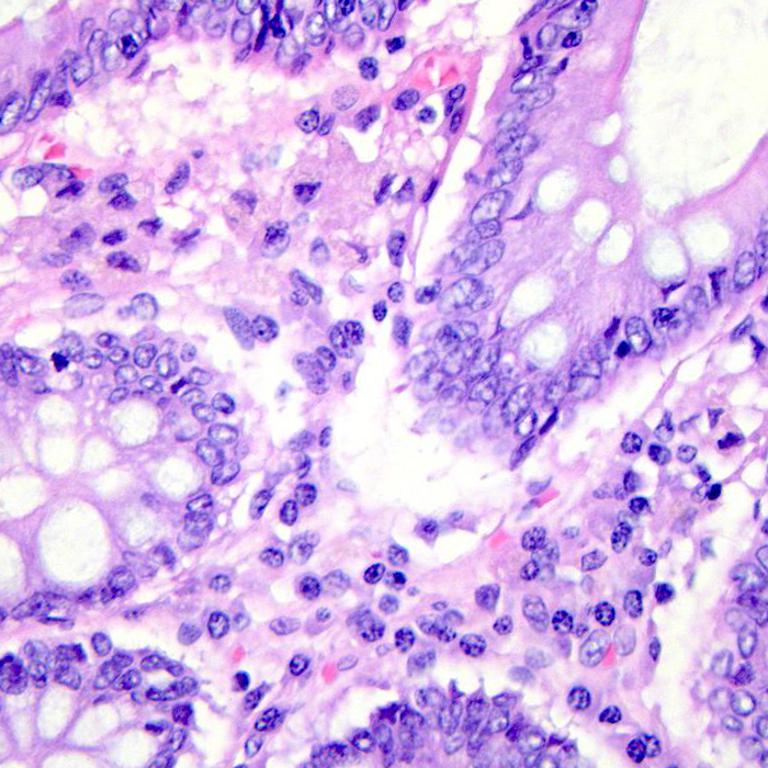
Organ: colon
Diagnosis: benign